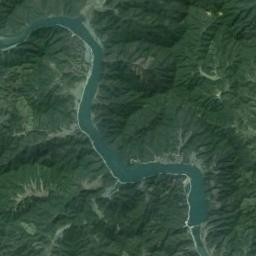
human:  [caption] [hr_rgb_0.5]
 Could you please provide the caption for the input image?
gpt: The dark green river with a winding bank goes through the mountainous area covered with vegetation .

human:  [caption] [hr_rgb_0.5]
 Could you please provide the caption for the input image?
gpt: A winding, Light green river, With green mountains on both sides .

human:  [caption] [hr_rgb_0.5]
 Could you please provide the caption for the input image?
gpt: Many trees are around the river .

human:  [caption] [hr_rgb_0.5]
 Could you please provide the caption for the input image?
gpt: The river goes through mountains with green plants .

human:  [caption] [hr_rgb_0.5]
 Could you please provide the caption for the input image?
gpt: There are green forests and meadows around the river .